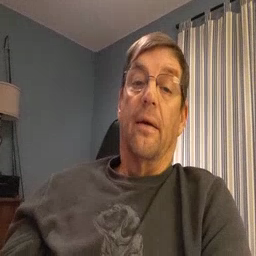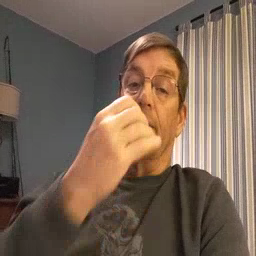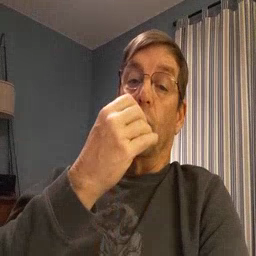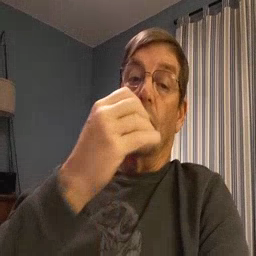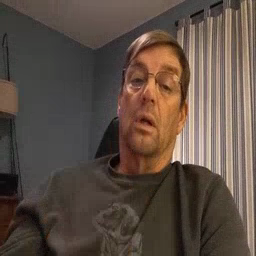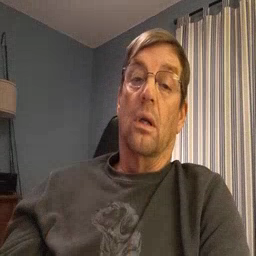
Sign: food